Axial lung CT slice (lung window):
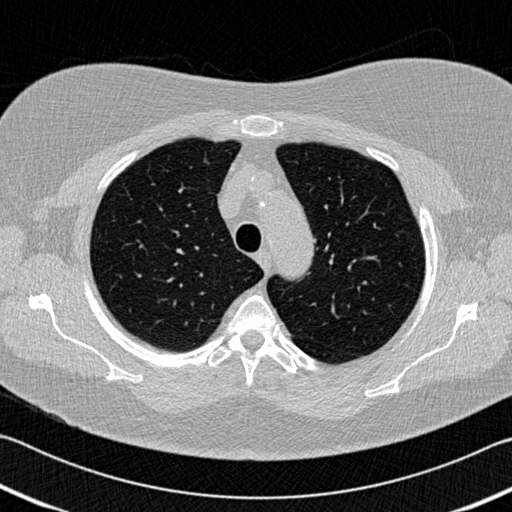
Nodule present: no